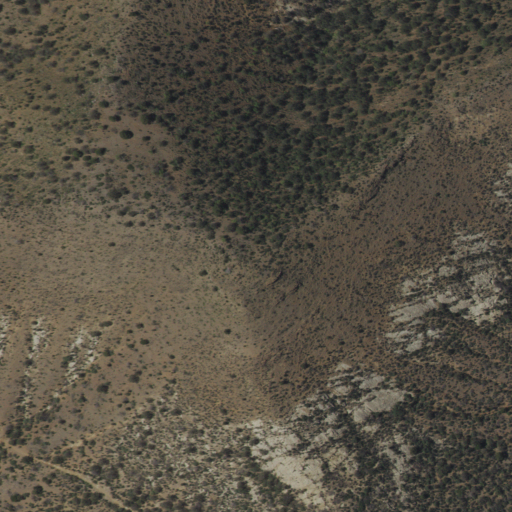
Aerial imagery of mountain in New Mexico named Ortega Peak containing shrub and evergreen forest